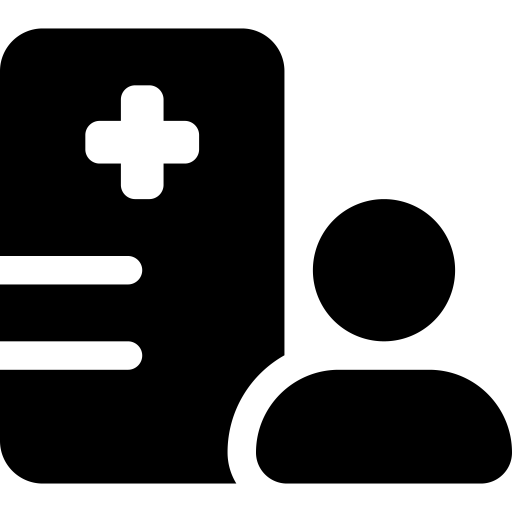
Tags: icon, FontAwesome, fa-icon, solid, hospital, user